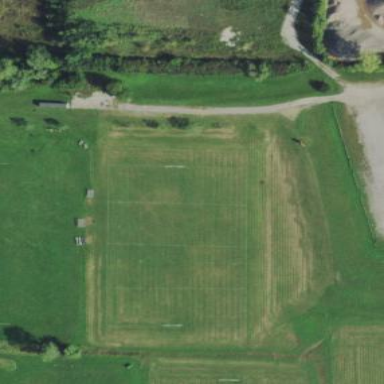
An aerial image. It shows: Rugby league pitch designated for leisure land use.